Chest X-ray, PA view. Patient: 48 years old, sex M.
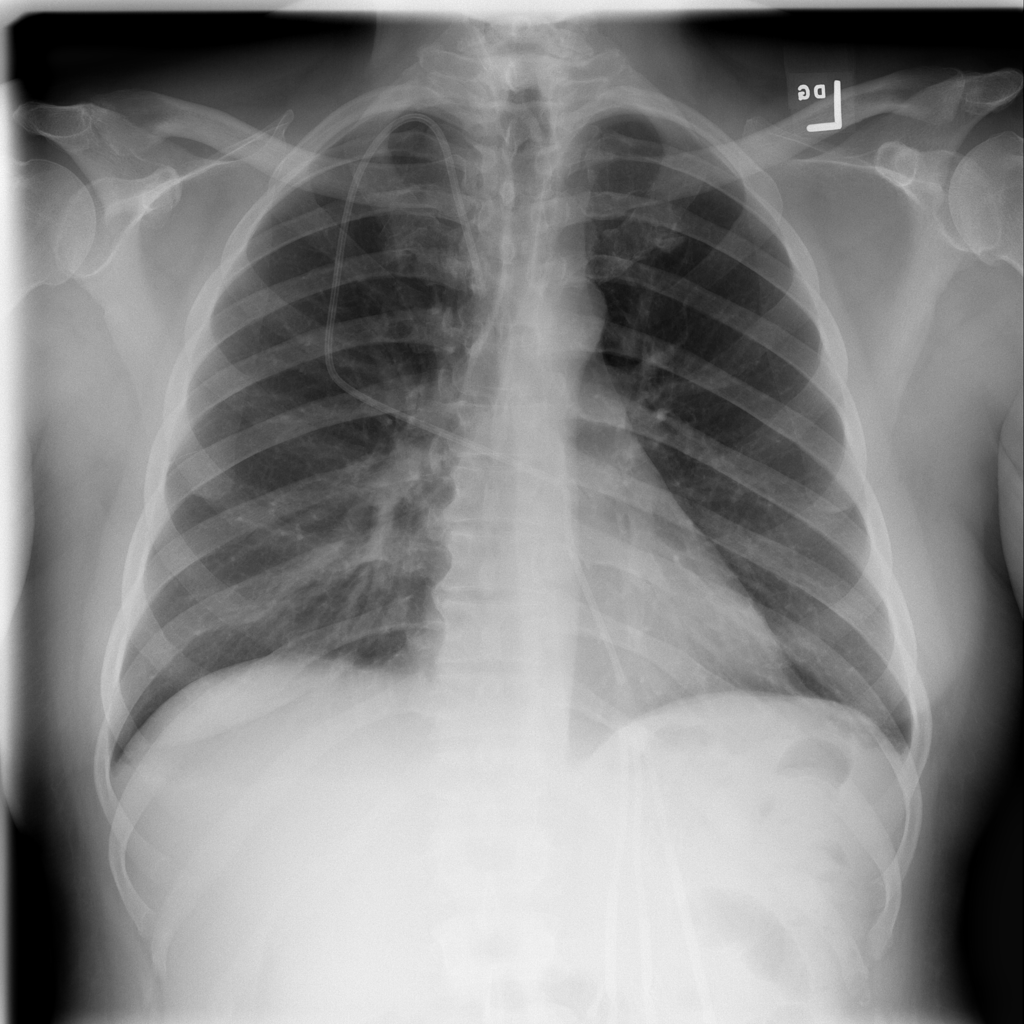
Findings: No Finding